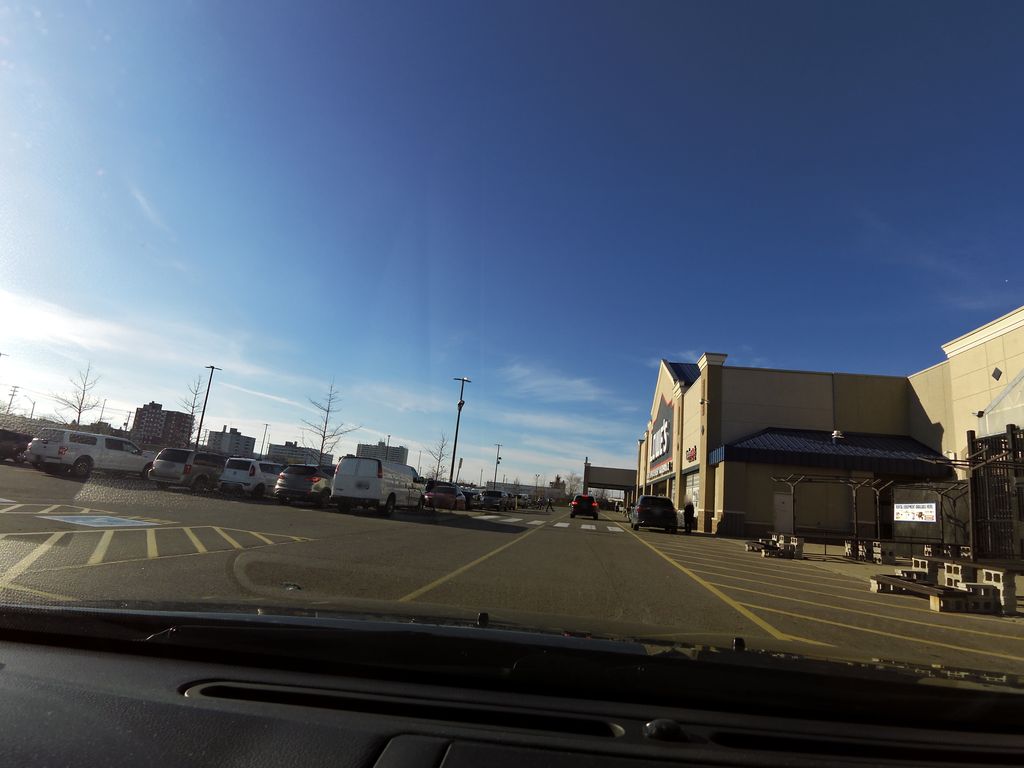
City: hamilton